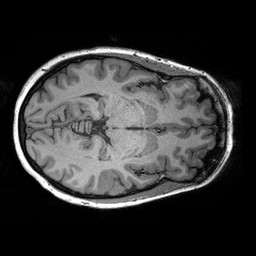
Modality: T1w
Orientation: axial
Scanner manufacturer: siemens
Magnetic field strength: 3 T
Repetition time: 2.3 s
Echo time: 0.00298 s